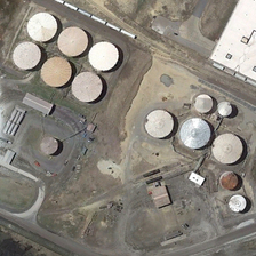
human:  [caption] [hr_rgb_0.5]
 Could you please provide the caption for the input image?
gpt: Six pale yellow jars lay side by side.

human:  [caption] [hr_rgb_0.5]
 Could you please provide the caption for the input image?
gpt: Six pale yellow flowerpots lay side by side.

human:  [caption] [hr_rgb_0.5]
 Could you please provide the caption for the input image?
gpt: Six pots of pale yellow flowers lay side by side.

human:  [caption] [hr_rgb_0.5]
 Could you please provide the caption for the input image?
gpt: Six pale yellow bottles lay side by side.

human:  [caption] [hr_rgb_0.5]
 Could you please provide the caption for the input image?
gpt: Six pale yellow flowerpots are placed side by side.